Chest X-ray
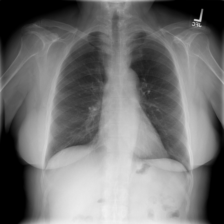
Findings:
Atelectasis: negative
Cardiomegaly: negative
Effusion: negative
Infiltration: negative
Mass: negative
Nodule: negative
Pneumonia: negative
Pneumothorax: negative
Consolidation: negative
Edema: negative
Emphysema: negative
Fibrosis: negative
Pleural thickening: negative
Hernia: negative